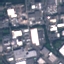
Land use / land cover class: Industrial